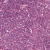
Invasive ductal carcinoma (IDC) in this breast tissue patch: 0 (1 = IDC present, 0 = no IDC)